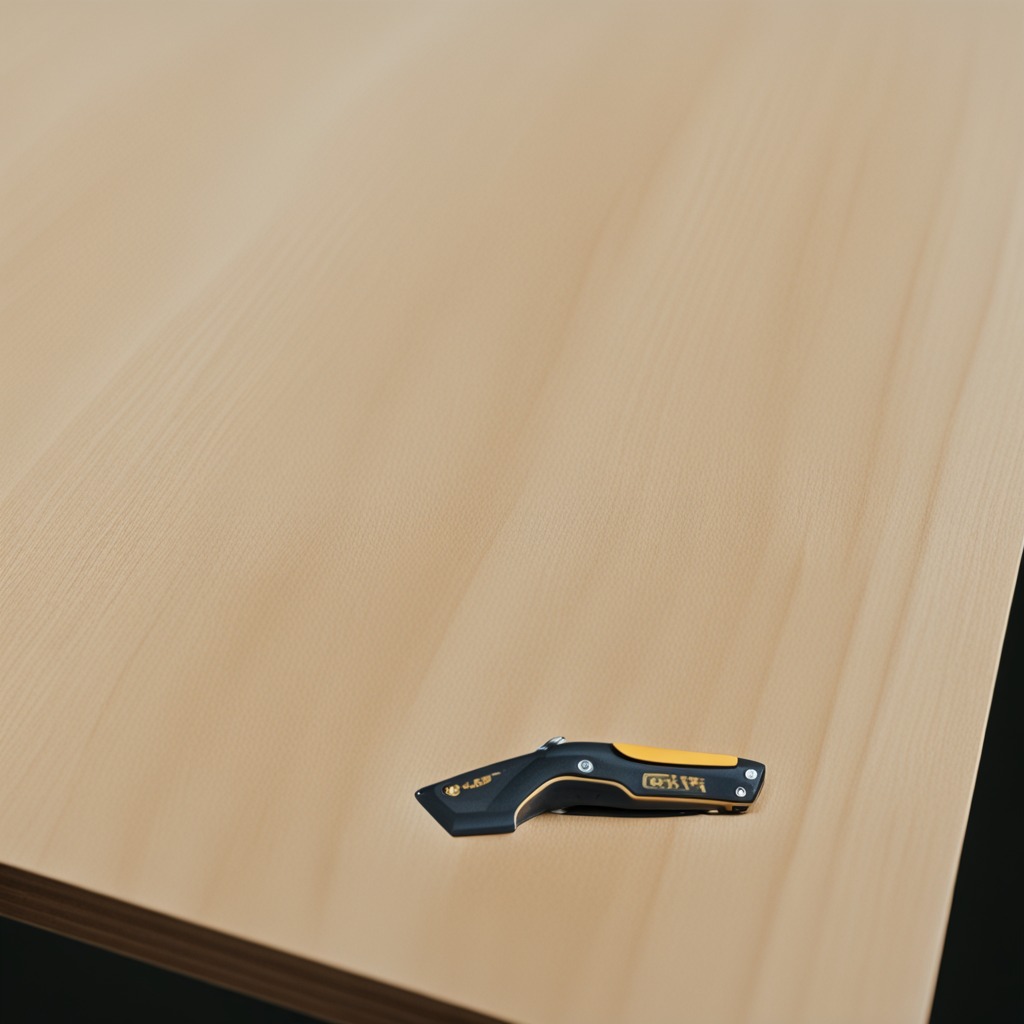
A utility knife is lying on a plywood surface in a paint workshop lit by afternoon window light.